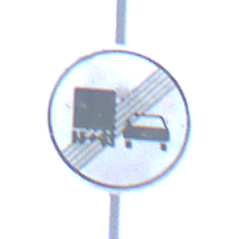
Verkehrszeichen: EndeUeberholverbotKraftfahrzeuge
Umgebung: Outdoor, Nature
Tageszeit: SunriseSunset
Wetter: Clear
Licht: Natural
Jahreszeit: NotSpecified
Kontrast: HighContrast